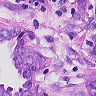
Metastatic tissue present: yes